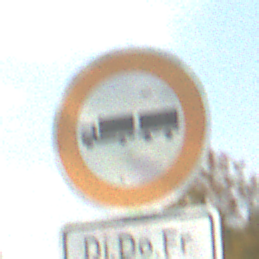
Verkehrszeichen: VerbotLastkraftwagenMitAnhaenger
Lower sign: ZeitangabenMitBeschraenkungAufWochentage3
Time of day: MorningAfternoon
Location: Outdoor (Suburban)
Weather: PartlyCloudy
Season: NotSpecified
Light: Natural